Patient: sex F, age 71
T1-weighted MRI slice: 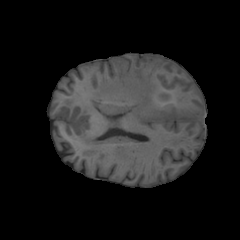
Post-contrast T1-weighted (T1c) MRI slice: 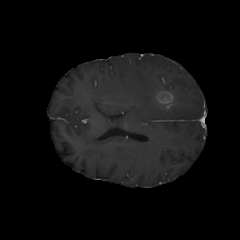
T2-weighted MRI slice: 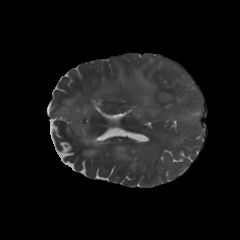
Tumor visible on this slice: yes
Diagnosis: Glioblastoma, IDH-wildtype
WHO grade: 4